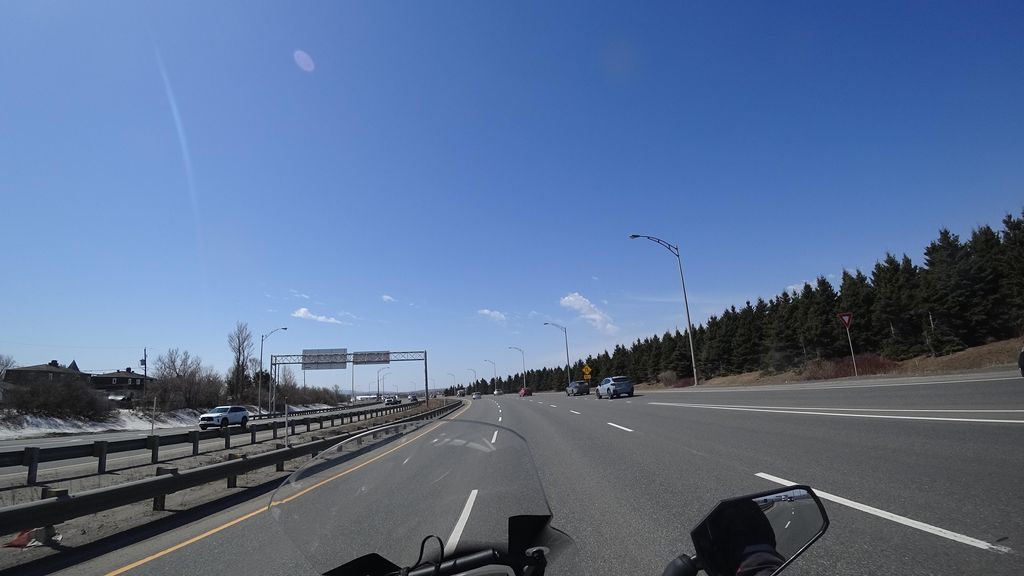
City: quebec_city